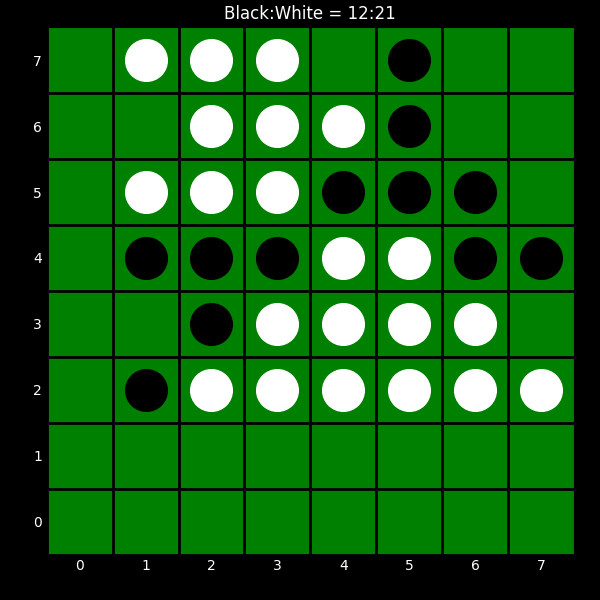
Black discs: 12
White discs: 21